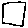
Label: square